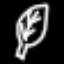
Label: leaf